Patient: sex M, age 64
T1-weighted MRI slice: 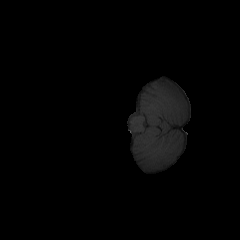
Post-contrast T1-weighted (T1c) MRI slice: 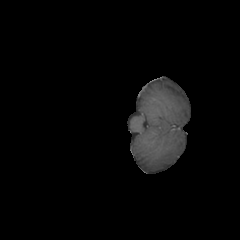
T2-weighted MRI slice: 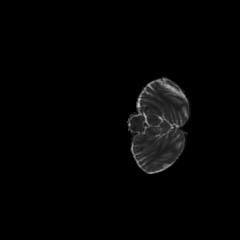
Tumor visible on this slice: no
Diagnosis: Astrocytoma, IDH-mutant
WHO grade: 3